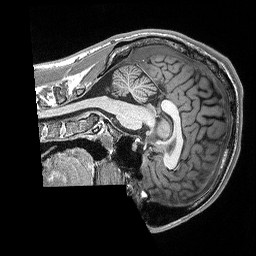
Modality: T1w
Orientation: sagittal
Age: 19
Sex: male
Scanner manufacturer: siemens
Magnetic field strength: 3 T
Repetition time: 2.3 s
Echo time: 0.00298 s